Field crop: maize
Growth stage: 2
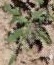
Species: atriplex